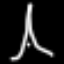
Label: The Eiffel Tower